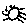
Label: sun